Interaction volume radius: 5 \u00c5
Interaction volume height: 15 \u00c5
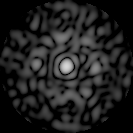
Disorder parameter: 0.8543